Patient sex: M
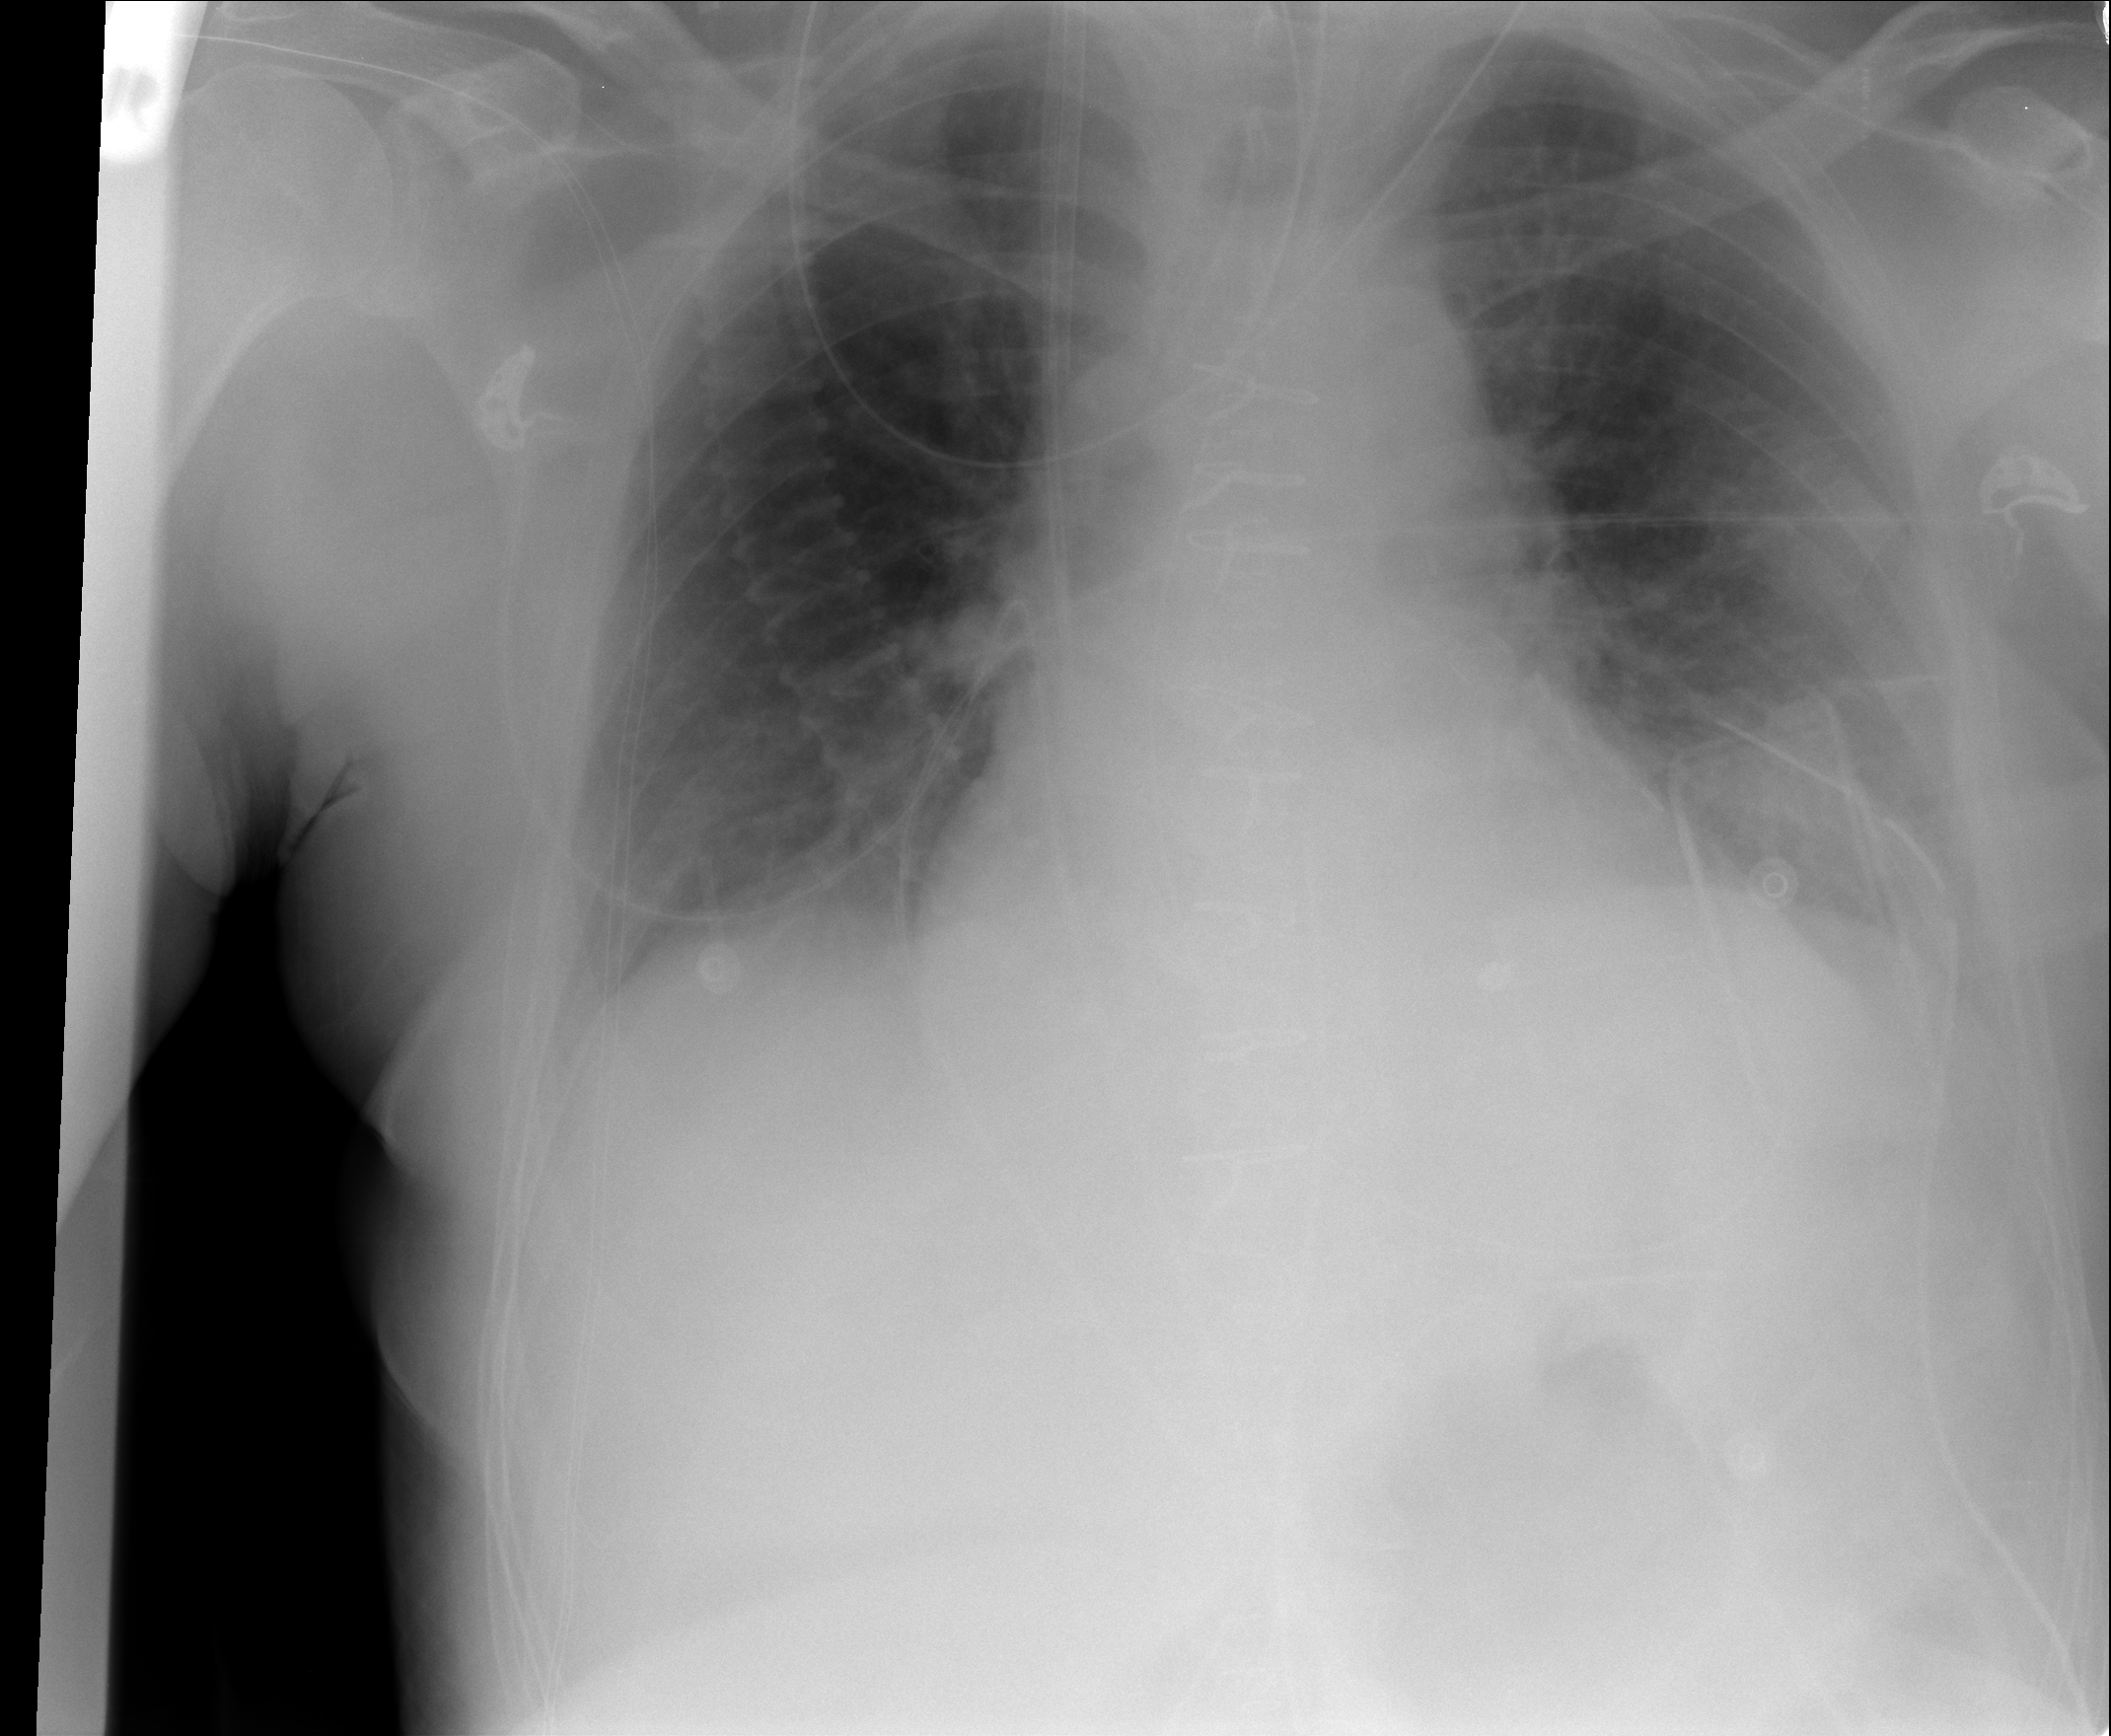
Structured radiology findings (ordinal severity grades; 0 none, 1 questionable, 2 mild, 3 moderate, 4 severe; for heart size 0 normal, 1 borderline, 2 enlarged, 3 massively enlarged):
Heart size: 0
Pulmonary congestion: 2
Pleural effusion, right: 0
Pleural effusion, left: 0
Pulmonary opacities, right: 0
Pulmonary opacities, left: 0
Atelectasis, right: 0
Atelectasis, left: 0